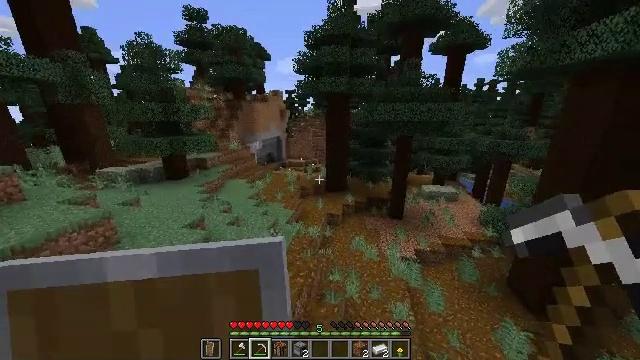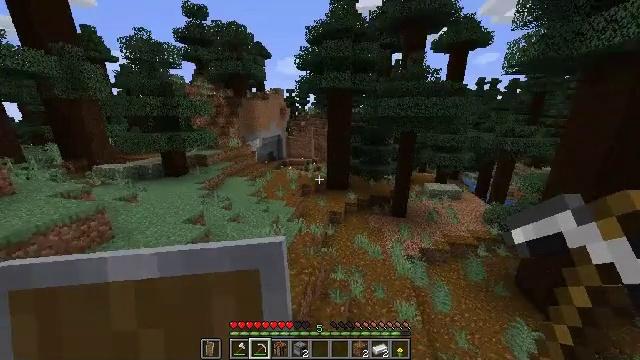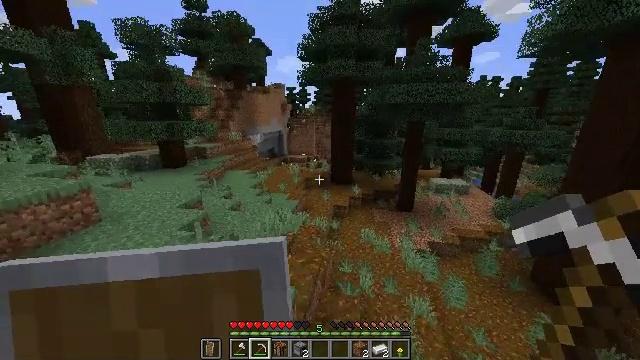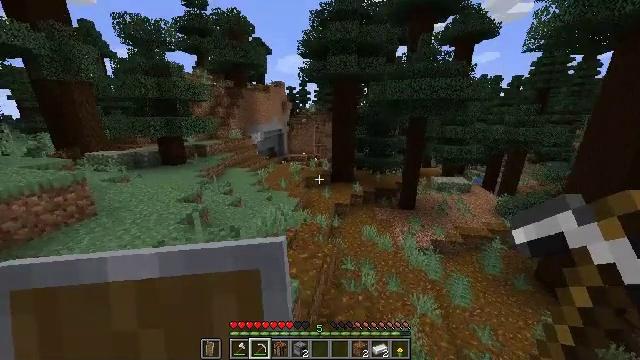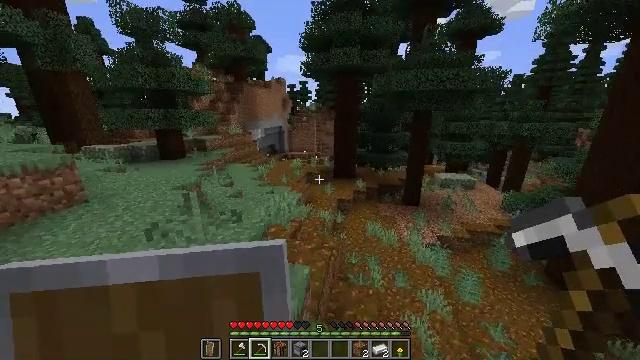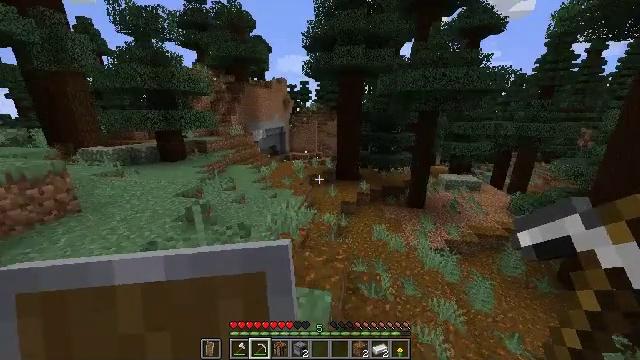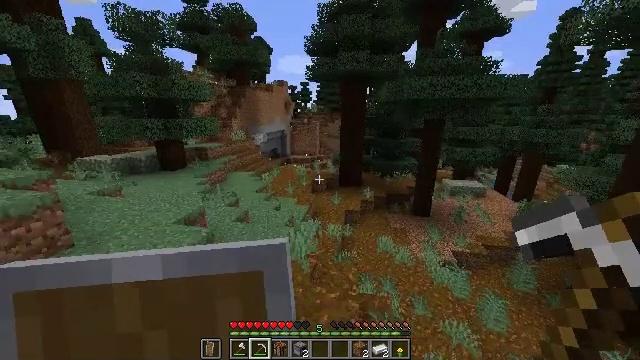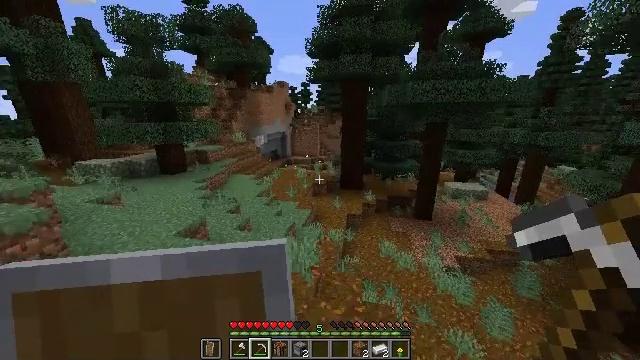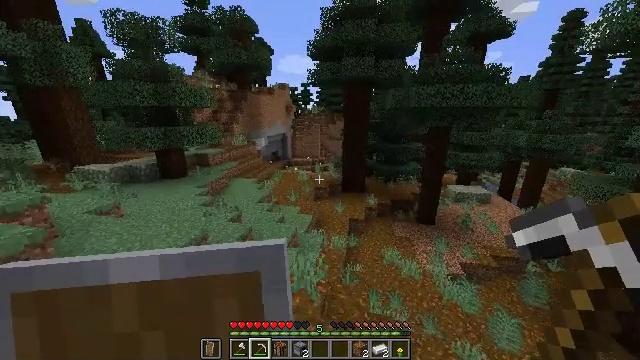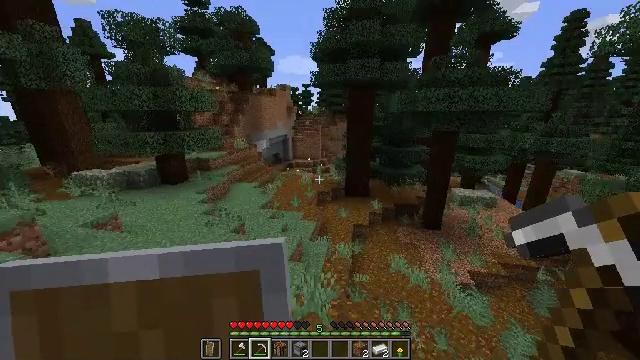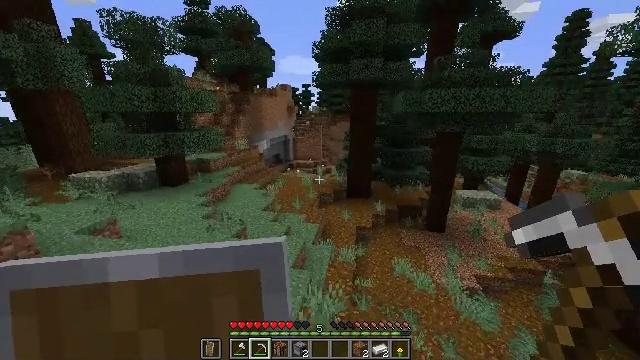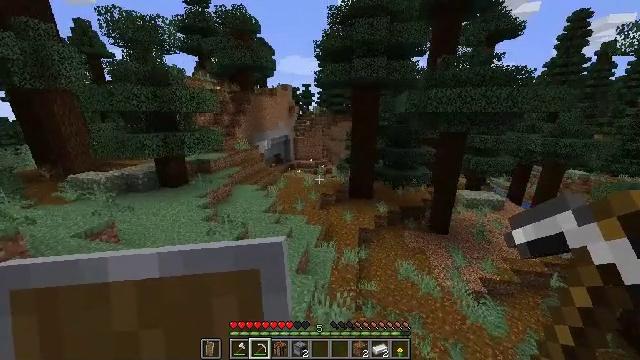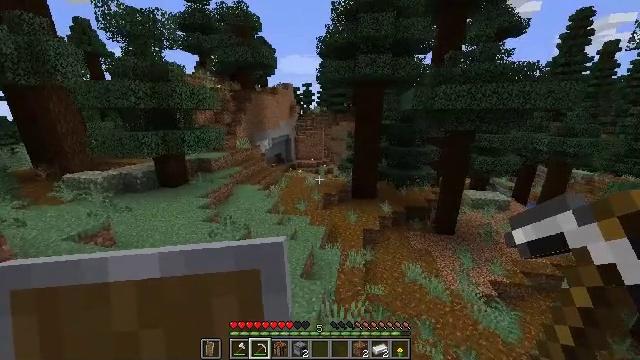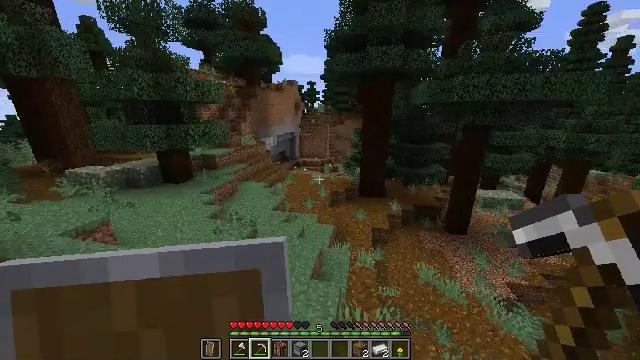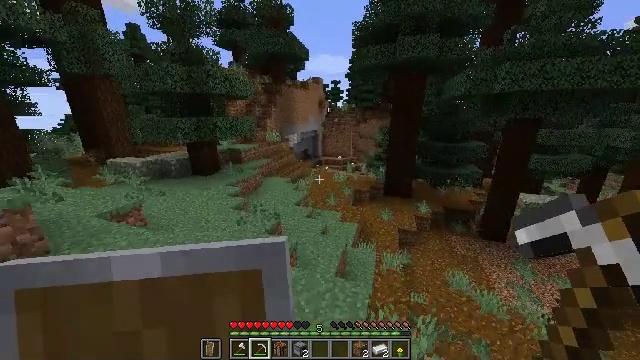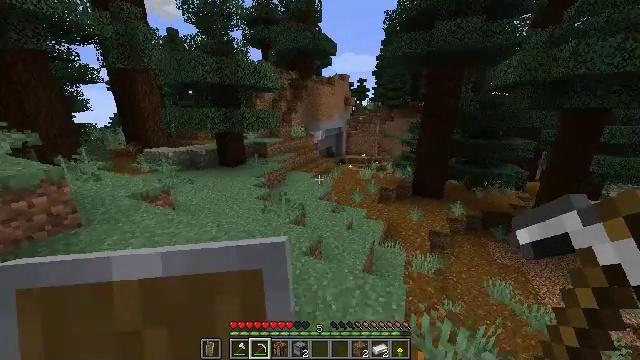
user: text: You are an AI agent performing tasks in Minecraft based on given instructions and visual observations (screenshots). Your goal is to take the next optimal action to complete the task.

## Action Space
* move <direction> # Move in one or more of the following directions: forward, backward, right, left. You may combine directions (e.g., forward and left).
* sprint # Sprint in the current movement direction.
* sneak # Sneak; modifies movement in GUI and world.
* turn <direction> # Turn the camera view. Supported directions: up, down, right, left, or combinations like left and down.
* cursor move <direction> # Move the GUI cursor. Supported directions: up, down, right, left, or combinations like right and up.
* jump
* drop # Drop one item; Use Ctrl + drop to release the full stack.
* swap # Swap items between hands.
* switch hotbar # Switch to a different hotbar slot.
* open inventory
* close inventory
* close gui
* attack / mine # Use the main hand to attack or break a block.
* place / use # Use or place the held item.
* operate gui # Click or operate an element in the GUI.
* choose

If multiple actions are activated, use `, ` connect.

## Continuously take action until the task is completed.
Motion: motion action
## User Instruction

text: Gather materials from the sweet berry bush.
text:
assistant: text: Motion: move forward and move left, sprint, jump
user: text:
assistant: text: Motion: move forward and move left, sprint, jump
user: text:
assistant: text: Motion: move forward and move left, sprint, jump
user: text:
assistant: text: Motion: move forward and move left, sprint, jump
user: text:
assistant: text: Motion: move forward and move left, sprint, jump
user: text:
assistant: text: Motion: move forward and move left, sprint
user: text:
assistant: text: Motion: move forward and move left, sprint
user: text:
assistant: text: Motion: move forward and move left, sprint
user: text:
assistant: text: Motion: move forward and move left, sprint, jump
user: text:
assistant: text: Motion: move forward and move left, sprint, jump
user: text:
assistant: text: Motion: move forward and move left, sprint, jump
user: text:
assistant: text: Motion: move forward and move left, sprint, jump
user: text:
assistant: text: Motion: move forward and move left, sprint, jump
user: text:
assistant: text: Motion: move forward and move left, sprint, turn left, jump
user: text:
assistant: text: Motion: move forward and move left, sprint, turn left, jump
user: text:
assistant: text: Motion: move forward and move left, sprint, turn left, jump
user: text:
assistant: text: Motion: move forward and move left, sprint, turn left, jump
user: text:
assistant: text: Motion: move forward, sprint, jump
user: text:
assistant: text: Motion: move forward, sprint, jump
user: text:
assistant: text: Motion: move forward, sprint, jump
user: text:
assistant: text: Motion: move forward, sprint, jump
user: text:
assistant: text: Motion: move forward, sprint, jump
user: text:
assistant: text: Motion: move forward, sprint, jump
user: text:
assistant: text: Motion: move forward, sprint, jump
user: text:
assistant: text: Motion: move forward, sprint, jump
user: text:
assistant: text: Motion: move forward, sprint, jump
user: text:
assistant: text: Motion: move forward, sprint, turn right, jump
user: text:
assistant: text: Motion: move forward, sprint, turn right and down, jump
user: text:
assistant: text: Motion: move forward, sprint, turn right and down, jump
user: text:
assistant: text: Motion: move forward, sprint, turn right, jump